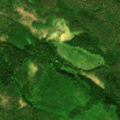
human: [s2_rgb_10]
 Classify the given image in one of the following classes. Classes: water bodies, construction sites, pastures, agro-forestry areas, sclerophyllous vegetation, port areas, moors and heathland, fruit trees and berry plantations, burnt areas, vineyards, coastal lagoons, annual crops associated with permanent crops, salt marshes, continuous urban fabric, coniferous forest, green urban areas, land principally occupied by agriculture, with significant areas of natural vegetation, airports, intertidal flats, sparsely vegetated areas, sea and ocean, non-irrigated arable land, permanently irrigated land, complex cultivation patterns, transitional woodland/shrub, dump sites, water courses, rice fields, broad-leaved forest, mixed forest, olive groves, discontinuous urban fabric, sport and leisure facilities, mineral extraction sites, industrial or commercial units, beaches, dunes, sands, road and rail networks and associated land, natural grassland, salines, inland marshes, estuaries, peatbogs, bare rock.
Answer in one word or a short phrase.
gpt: broad-leaved forest, coniferous forest, mixed forest